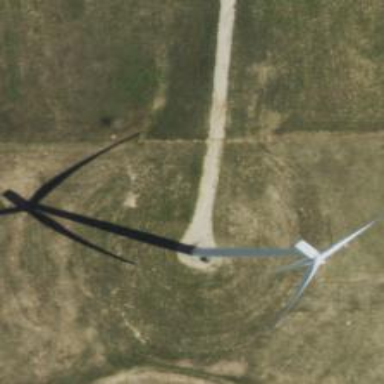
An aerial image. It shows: Wind turbine generator that utilizes wind as its source for generating electricity. It is of the horizontal axis type.